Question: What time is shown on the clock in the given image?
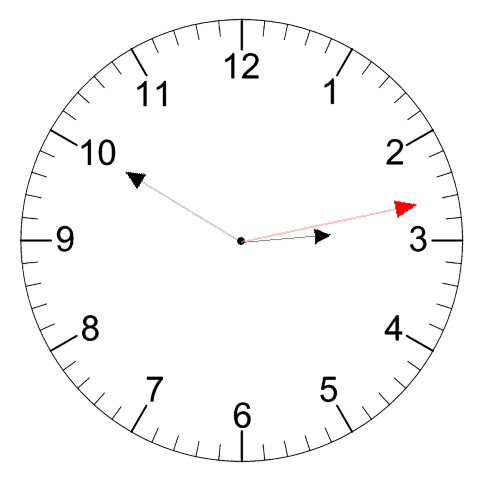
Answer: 02:50:13